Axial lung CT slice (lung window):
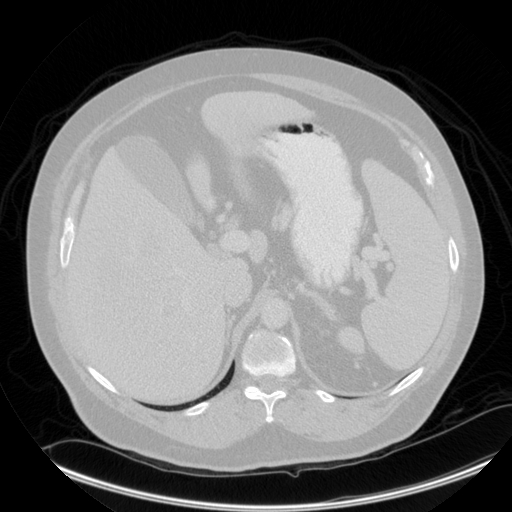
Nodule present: no